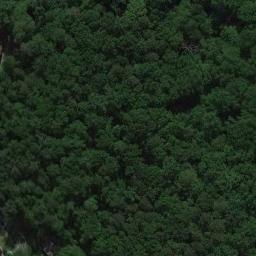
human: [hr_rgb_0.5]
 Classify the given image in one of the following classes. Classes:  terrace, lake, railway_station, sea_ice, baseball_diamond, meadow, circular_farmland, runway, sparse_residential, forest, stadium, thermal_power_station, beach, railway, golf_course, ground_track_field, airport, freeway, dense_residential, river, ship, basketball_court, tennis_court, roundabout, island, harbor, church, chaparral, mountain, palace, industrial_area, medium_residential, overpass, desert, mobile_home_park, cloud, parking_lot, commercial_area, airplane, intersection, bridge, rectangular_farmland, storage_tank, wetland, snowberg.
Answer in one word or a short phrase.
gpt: forest